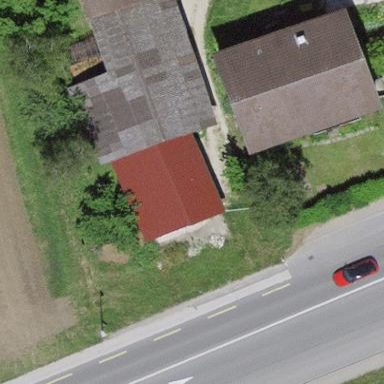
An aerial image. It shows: Rural barn.